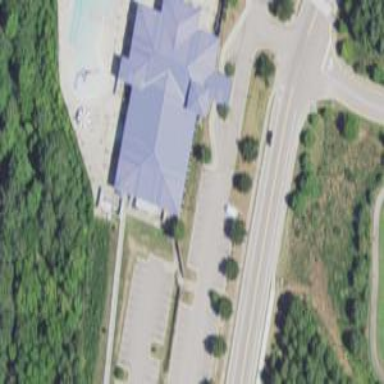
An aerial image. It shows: Fitness center building.